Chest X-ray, PA view. Patient: 48 years old, sex F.
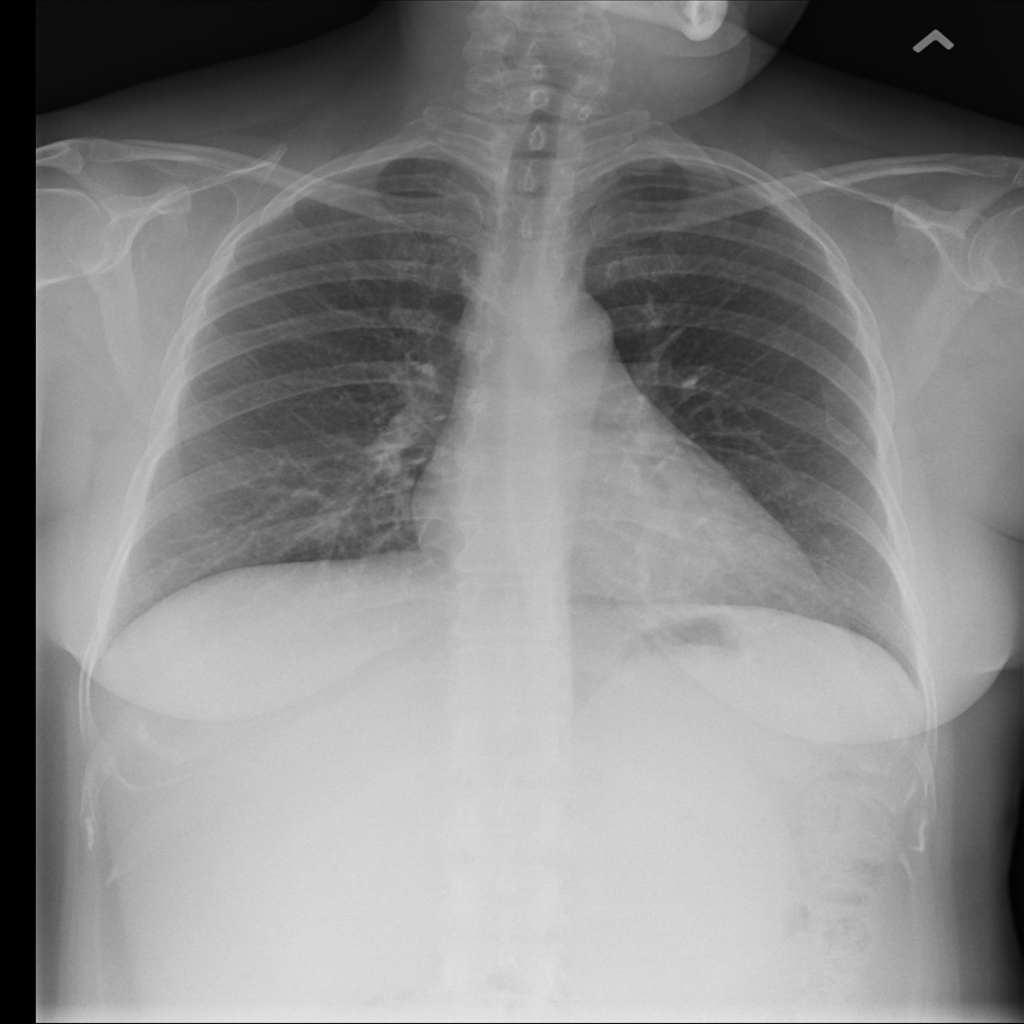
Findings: No Finding